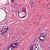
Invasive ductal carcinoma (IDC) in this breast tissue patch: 0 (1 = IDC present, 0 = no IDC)